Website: macys
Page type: cart
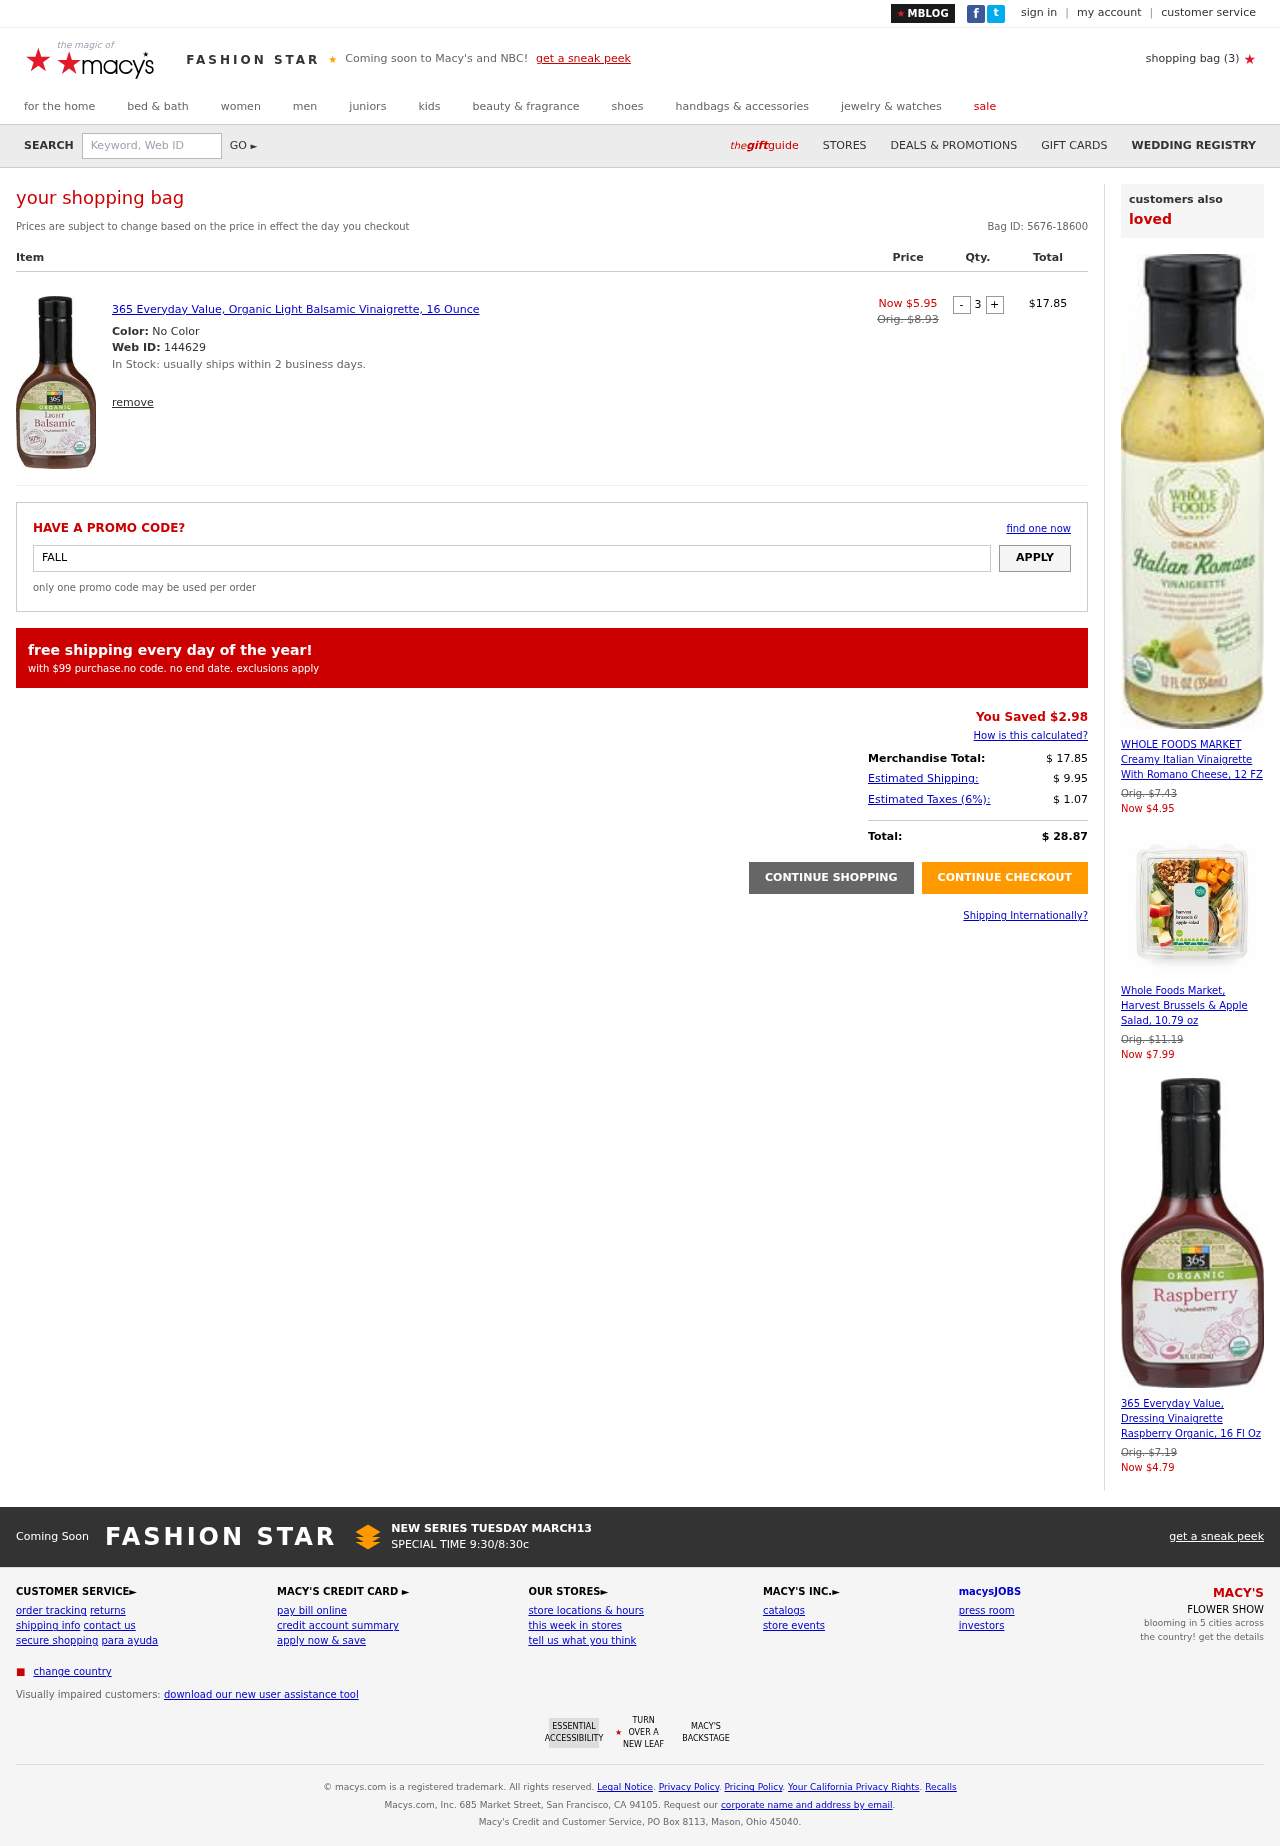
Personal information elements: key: PII_PROMO_CODE
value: FALL72
Product elements: key: PRODUCT1_NAME
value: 365 Everyday Value, Organic Light Balsamic Vinaigrette, 16 Ounce
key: PRODUCT1_PRICE
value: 5.95
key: PRODUCT1_QUANTITY
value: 3
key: PRODUCT2_NAME
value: WHOLE FOODS MARKET Creamy Italian Vinaigrette With Romano Cheese, 12 FZ
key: PRODUCT2_PRICE
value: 4.95
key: PRODUCT3_NAME
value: Whole Foods Market, Harvest Brussels & Apple Salad, 10.79 oz
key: PRODUCT3_PRICE
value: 7.99
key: PRODUCT4_NAME
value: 365 Everyday Value, Dressing Vinaigrette Raspberry Organic, 16 Fl Oz
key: PRODUCT4_PRICE
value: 4.79
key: PRODUCT1_SKU
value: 144629
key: PRODUCT1_ORIGINAL_PRICE
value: Orig. $8.93
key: PRODUCT1_TOTAL
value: $17.85
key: PRODUCT2_ORIGINAL_PRICE
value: Orig. $7.43
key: PRODUCT3_ORIGINAL_PRICE
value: Orig. $11.19
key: PRODUCT4_ORIGINAL_PRICE
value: Orig. $7.19
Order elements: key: ORDER_NUM_ITEMS
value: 3
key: ORDER_ID
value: Bag ID: 5676-18600
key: ORDER_SAVINGS
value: $2.98
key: ORDER_SUBTOTAL
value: $ 17.85
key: ORDER_SHIPPING_COST
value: $ 9.95
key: ORDER_TAX
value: $ 1.07
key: ORDER_TOTAL
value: $ 28.87